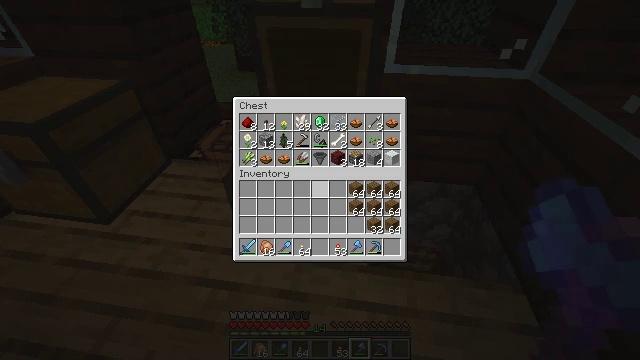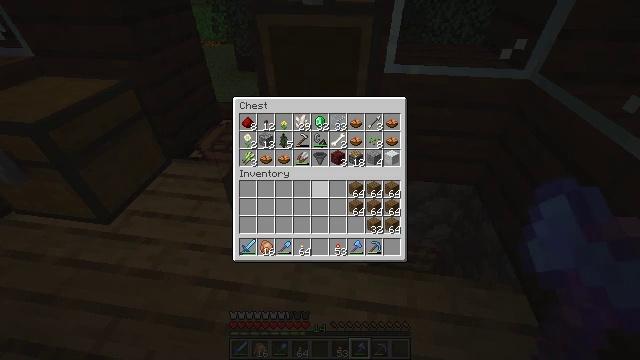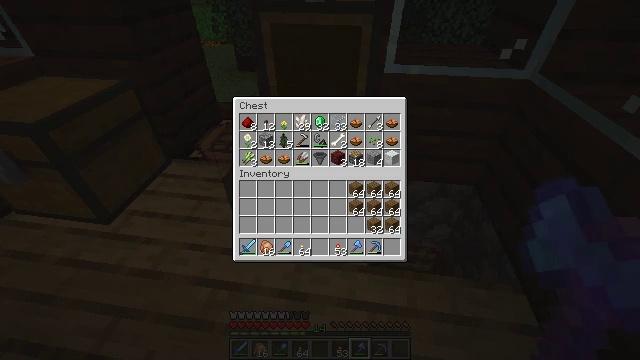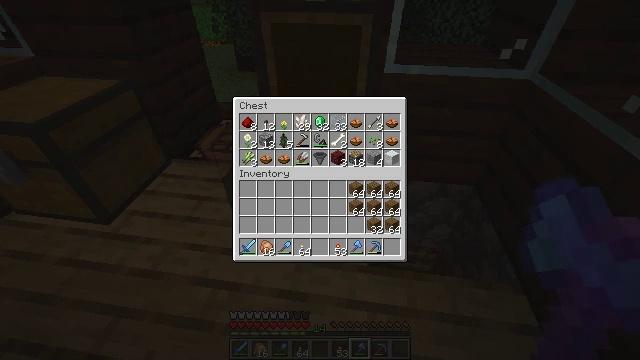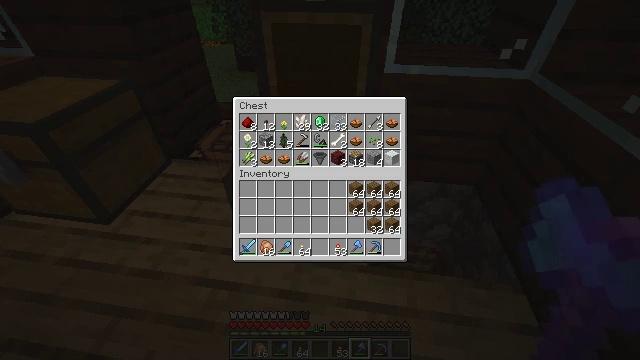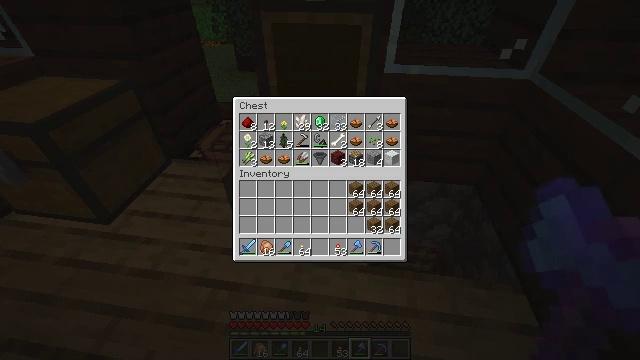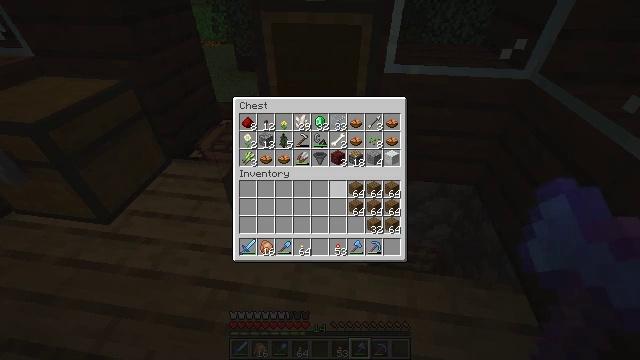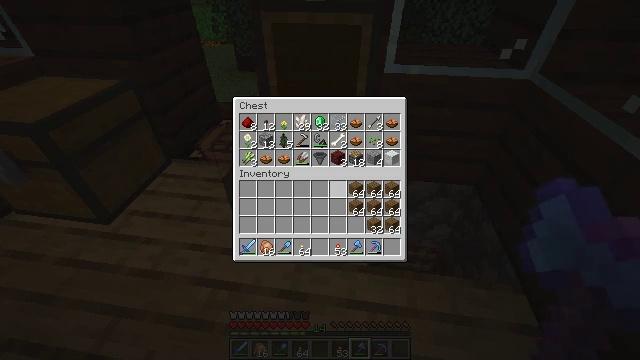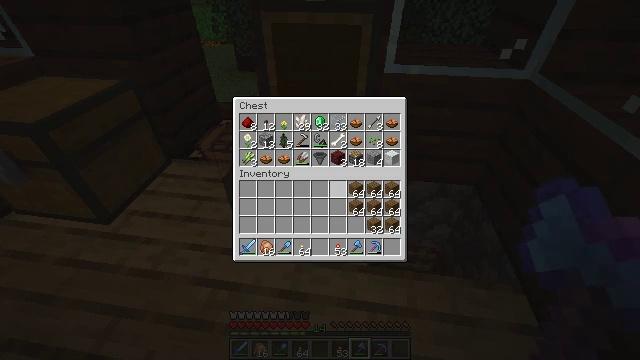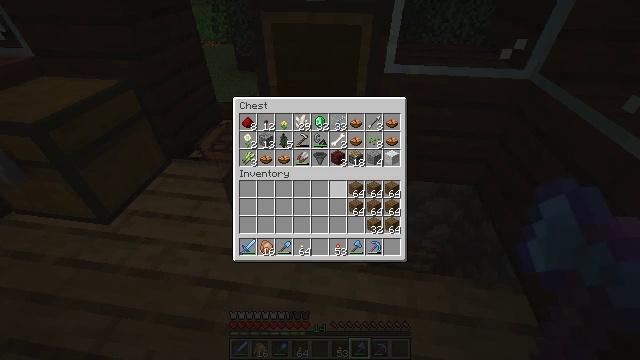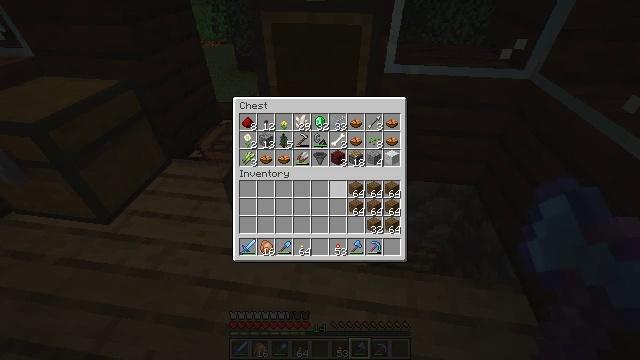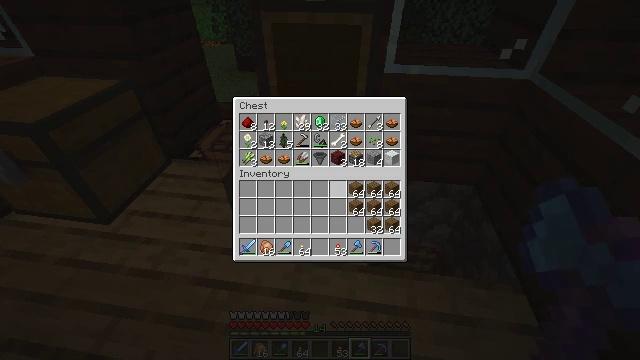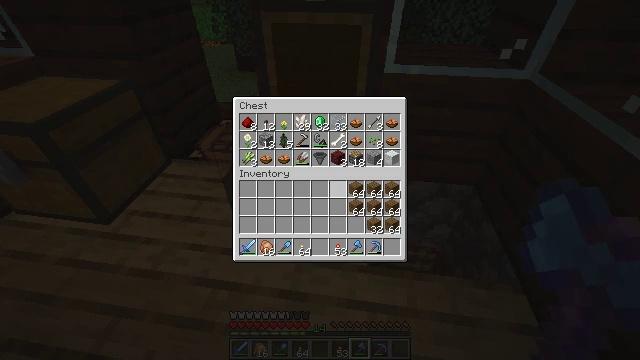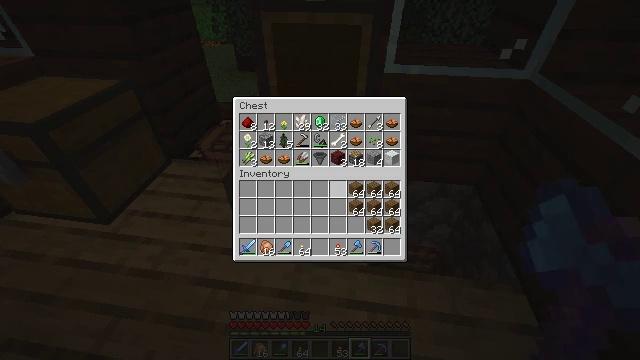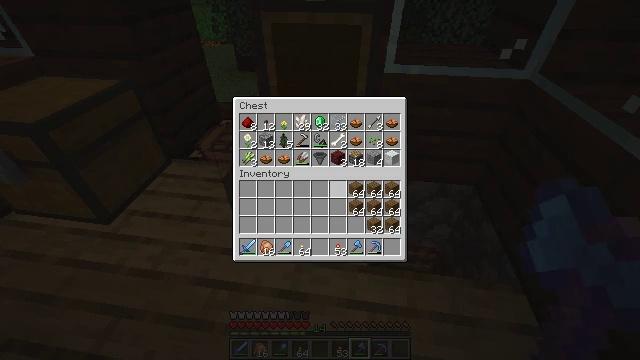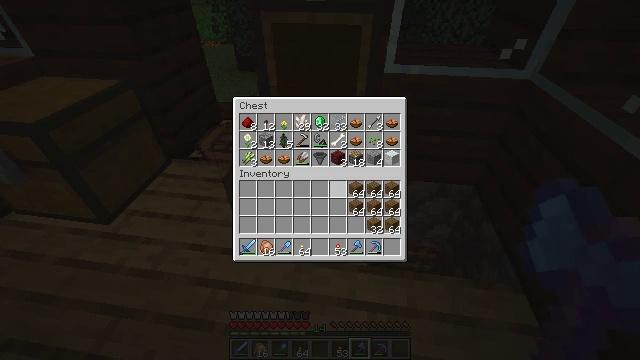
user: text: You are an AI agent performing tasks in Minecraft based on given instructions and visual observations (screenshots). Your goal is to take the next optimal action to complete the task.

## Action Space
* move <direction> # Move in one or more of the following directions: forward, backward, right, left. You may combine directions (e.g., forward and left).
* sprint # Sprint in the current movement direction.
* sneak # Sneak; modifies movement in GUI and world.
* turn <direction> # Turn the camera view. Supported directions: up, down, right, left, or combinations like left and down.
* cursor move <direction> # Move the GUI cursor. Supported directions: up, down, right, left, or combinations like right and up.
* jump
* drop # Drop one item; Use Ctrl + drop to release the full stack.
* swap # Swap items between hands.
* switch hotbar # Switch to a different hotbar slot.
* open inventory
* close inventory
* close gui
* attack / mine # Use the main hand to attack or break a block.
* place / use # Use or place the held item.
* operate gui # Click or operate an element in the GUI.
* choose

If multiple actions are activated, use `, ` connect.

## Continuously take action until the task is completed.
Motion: motion action
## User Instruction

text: Open a crafting table and make a brown bed.
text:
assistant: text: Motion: no_op
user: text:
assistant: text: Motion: cursor move right
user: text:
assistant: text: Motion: no_op
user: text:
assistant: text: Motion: no_op
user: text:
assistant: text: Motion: no_op
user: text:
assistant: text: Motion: no_op
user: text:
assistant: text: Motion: no_op
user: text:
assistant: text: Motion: no_op
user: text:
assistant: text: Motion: no_op
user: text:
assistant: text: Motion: no_op
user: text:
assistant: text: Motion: no_op
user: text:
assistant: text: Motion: no_op
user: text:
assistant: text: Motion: no_op
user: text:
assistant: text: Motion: no_op
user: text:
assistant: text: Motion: no_op
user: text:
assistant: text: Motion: no_op
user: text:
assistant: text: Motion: no_op
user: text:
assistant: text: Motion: no_op
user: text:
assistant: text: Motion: no_op
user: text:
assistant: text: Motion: no_op
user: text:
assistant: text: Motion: no_op
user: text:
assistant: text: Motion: no_op
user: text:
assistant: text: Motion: no_op
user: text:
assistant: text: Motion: no_op
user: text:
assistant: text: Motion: close gui
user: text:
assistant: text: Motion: no_op
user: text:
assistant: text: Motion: no_op
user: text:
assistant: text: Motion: no_op
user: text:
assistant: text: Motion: no_op
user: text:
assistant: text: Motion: no_op